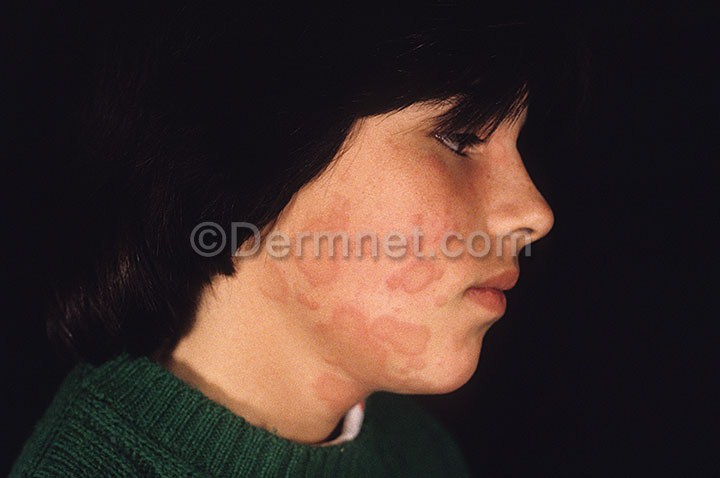
Disease: Urticaria Hives